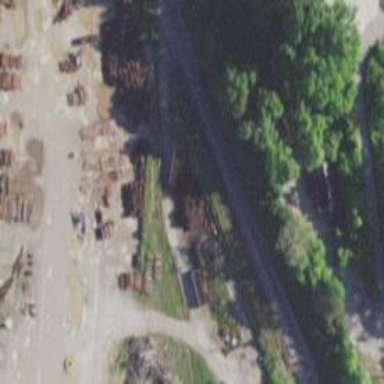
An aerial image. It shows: Disused railway spur service.